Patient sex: M
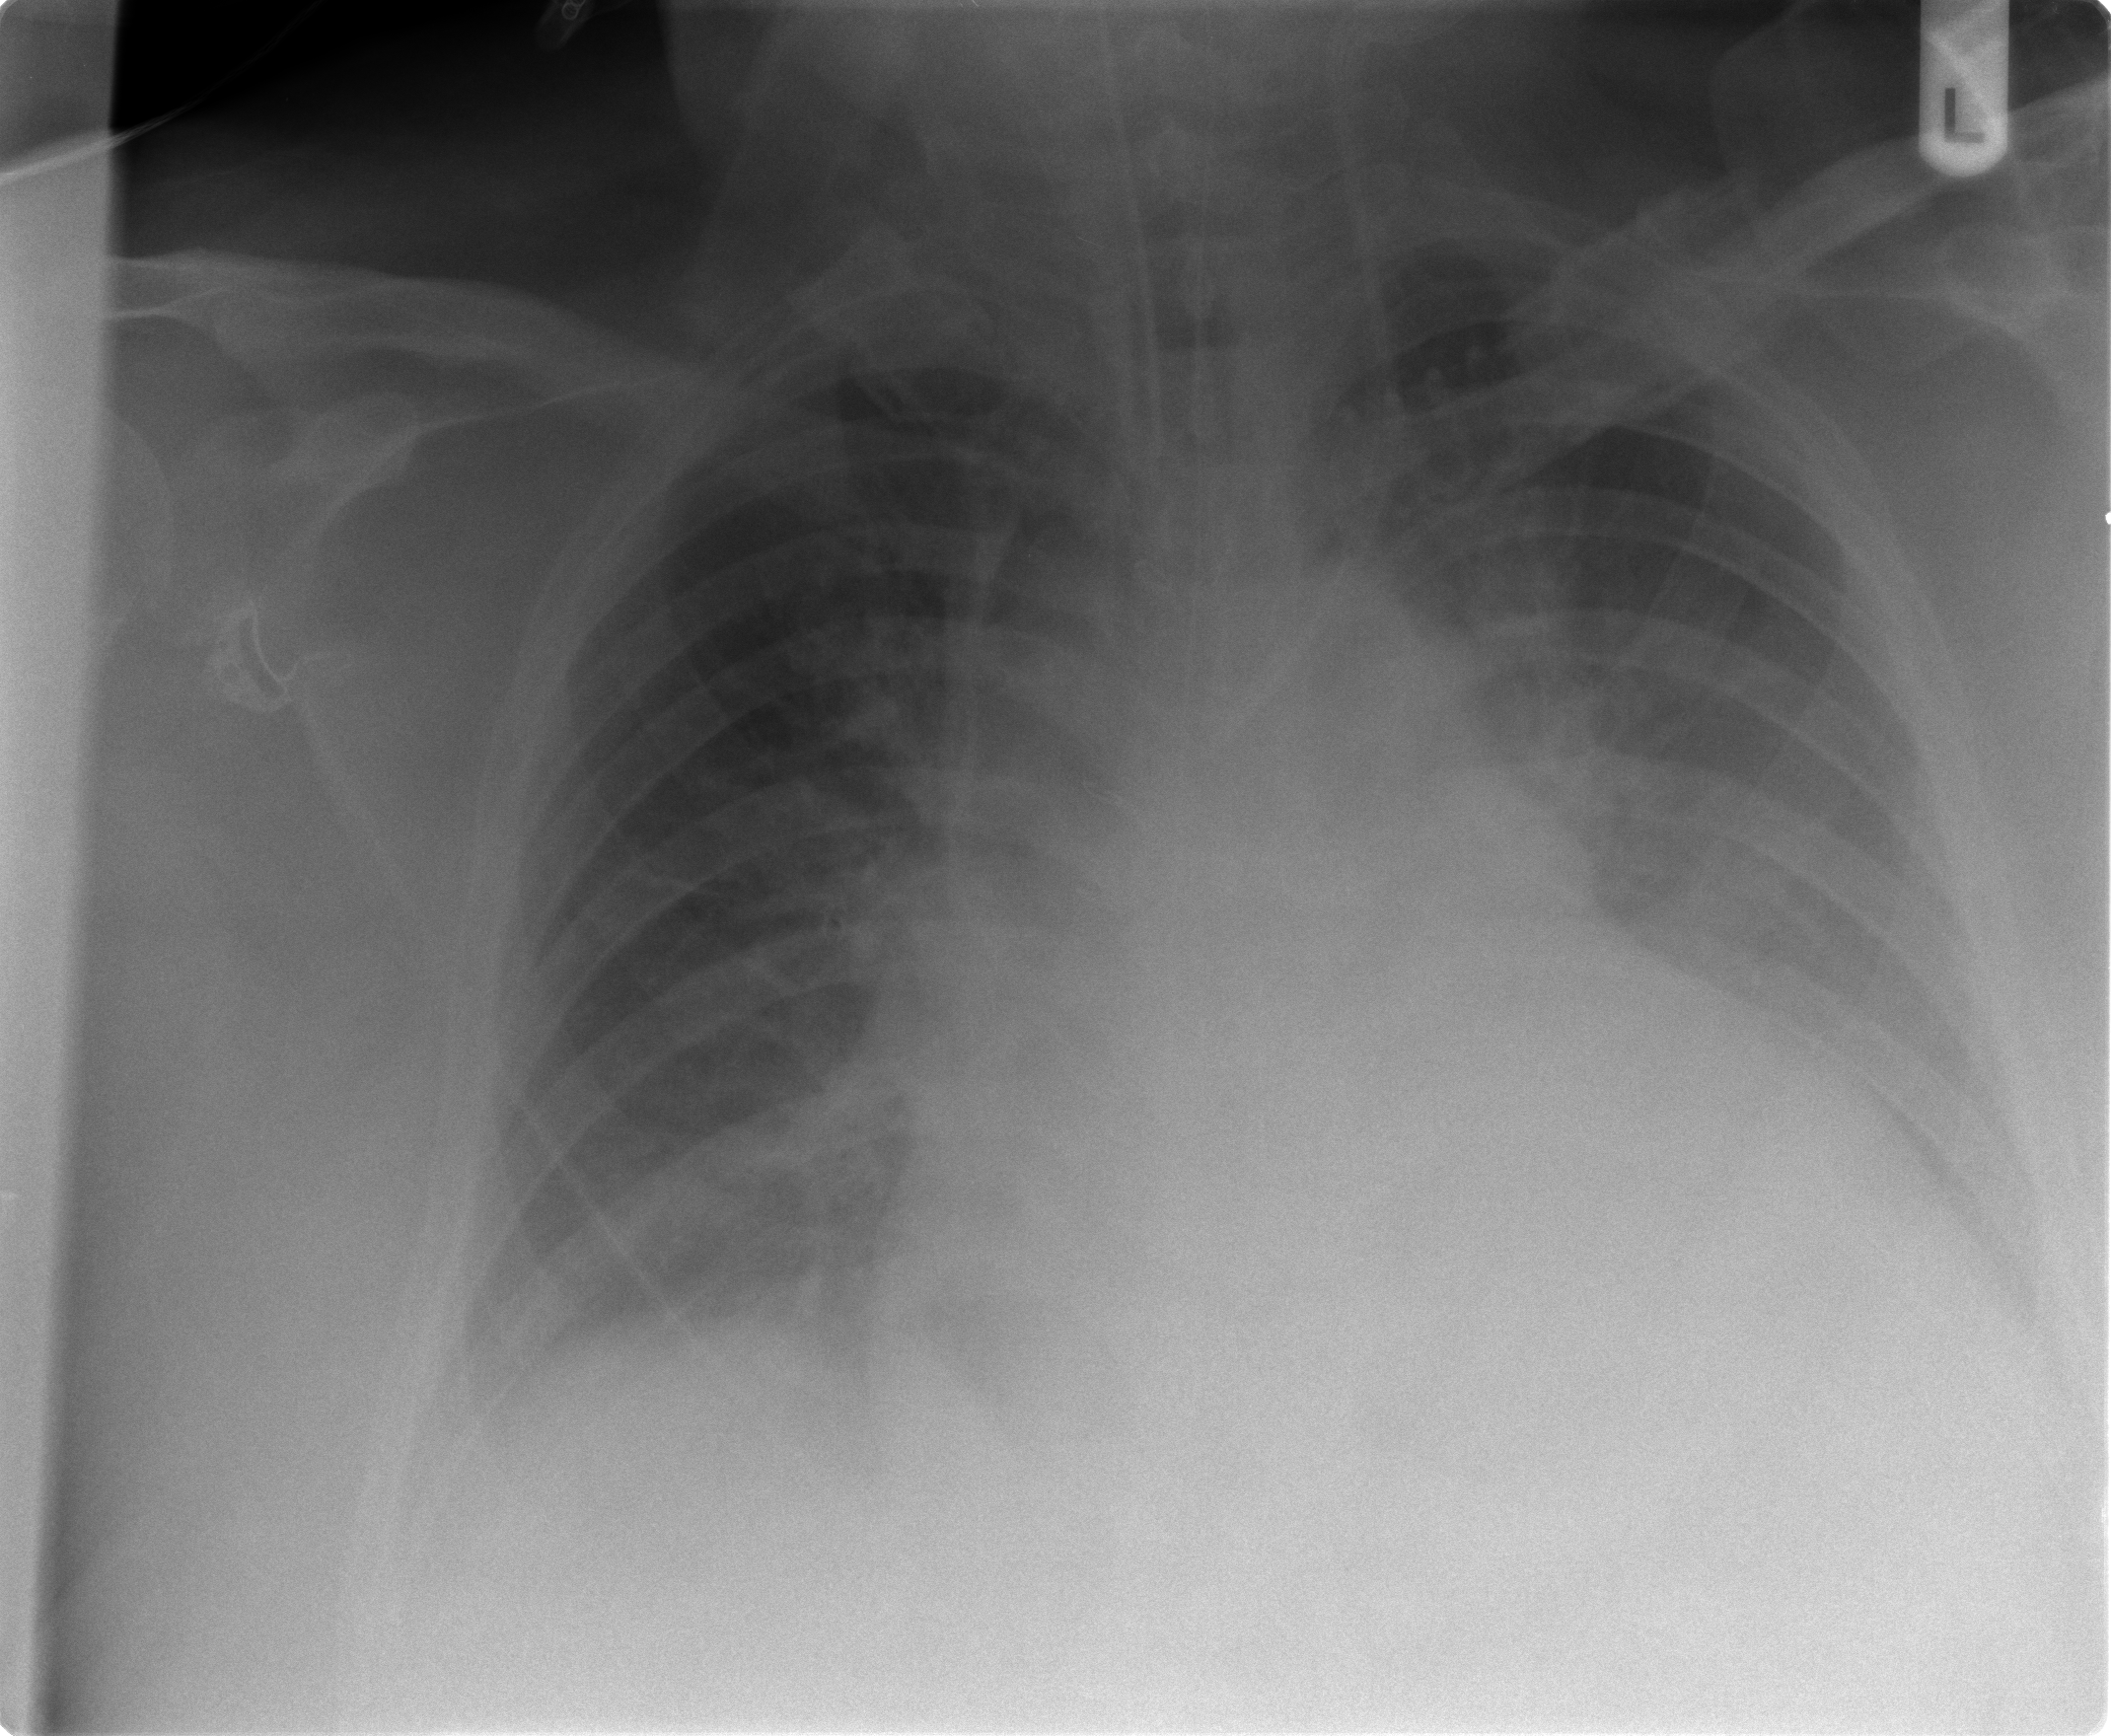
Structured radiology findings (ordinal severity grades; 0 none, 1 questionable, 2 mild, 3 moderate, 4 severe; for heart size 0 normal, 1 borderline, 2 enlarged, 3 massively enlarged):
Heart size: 3
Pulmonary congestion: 2
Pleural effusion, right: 2
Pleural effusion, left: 2
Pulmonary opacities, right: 0
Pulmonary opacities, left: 0
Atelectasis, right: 2
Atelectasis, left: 2